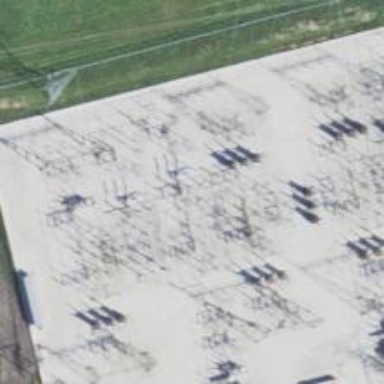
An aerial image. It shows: Switch used for power control.